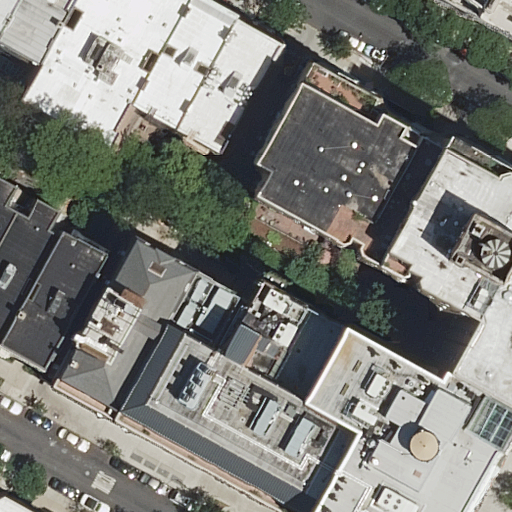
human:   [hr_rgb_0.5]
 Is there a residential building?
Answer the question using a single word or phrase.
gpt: yes

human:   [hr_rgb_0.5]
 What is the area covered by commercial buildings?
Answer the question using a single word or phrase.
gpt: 0m2

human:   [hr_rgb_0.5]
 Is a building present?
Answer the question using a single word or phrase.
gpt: yes

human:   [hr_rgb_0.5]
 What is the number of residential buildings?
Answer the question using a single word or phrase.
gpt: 15

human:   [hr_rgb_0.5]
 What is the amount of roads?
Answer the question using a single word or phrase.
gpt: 3

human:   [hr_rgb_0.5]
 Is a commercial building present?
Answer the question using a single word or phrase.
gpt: no

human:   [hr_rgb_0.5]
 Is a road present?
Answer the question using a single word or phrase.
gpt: yes

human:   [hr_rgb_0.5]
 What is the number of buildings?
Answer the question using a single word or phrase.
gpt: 15

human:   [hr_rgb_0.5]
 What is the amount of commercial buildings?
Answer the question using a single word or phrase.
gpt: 0

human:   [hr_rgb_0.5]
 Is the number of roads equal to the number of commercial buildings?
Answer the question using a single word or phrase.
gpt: no

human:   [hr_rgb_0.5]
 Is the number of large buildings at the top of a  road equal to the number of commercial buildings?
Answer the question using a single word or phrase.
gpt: no

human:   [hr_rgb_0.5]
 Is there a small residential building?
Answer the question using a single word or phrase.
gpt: yes

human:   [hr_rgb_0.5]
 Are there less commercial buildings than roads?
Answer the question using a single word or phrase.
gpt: yes

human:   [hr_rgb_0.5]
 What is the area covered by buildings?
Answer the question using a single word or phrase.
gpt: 3899m2

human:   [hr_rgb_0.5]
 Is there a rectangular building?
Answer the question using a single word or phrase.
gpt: yes

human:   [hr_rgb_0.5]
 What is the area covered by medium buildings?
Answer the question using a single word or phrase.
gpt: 1673m2

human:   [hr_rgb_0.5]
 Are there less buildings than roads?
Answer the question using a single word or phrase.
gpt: no

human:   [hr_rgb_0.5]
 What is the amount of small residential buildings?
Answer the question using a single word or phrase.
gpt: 4

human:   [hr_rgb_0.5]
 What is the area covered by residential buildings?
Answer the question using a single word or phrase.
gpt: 3899m2

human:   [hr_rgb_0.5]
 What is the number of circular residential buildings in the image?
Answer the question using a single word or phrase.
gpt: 0

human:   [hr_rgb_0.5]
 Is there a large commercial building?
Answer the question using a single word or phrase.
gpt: no

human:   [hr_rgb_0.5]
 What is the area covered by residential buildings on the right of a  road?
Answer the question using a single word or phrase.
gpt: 1834m2

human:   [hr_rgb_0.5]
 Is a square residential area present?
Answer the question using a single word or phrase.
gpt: no

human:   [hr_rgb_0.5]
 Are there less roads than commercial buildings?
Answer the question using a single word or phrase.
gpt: no

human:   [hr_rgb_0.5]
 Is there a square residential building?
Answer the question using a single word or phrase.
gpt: no

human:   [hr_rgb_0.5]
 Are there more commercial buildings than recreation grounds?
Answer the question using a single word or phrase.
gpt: no

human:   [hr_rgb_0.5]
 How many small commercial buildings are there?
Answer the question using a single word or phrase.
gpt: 0

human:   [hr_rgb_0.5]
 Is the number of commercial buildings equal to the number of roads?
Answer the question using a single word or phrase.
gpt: no

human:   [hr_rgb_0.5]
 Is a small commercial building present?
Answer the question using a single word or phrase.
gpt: no

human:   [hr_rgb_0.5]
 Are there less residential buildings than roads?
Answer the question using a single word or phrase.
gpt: no

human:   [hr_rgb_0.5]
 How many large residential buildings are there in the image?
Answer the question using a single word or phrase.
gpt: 3

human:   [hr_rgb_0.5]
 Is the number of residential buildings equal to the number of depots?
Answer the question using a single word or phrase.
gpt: no

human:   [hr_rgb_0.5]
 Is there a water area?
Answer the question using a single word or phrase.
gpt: no

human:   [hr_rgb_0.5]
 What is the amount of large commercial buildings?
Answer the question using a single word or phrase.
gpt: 0

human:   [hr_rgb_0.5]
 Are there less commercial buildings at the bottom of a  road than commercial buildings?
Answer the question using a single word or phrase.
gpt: no

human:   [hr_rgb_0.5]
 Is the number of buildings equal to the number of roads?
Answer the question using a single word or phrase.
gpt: no

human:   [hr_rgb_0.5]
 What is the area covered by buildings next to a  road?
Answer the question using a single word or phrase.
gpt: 3899m2

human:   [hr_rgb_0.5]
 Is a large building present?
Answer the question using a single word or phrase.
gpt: yes

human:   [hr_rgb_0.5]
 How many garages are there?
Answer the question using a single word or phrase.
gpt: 0

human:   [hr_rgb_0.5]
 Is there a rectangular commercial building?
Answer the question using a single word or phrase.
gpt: no

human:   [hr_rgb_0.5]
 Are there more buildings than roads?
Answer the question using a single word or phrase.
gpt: yes

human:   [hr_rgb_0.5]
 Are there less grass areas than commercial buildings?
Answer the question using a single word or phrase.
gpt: no

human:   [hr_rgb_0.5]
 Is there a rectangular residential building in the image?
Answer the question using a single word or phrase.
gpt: yes

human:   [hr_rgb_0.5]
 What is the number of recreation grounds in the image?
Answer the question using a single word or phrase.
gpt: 0

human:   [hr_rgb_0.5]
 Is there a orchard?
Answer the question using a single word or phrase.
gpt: no

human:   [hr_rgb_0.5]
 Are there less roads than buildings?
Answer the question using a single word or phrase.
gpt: yes

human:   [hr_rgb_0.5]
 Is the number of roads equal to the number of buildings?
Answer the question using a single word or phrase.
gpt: no

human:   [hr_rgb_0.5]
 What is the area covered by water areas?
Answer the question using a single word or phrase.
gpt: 0m2

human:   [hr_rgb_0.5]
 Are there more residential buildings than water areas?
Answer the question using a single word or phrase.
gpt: yes

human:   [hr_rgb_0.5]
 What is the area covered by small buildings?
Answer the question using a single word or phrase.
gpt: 112m2

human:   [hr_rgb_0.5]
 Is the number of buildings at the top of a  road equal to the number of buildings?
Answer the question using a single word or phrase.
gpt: no

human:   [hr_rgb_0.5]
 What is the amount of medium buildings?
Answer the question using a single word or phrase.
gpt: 8

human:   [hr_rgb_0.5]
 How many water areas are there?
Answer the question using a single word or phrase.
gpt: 0

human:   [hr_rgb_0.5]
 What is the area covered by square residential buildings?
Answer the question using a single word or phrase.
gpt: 0m2

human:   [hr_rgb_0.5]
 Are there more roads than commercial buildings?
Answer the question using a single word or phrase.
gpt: yes

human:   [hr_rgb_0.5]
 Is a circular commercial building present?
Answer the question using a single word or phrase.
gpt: no

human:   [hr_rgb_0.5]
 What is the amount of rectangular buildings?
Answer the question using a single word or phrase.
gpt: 13

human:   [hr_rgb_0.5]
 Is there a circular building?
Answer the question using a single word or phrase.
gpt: no

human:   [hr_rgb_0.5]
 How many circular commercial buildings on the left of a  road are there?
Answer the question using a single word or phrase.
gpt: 0

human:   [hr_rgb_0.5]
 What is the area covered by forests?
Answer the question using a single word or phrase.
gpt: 0m2

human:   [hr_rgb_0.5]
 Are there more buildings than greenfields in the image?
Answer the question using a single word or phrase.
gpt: yes

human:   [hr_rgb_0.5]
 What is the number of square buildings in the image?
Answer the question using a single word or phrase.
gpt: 0

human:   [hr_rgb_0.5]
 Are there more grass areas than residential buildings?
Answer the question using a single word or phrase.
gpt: no

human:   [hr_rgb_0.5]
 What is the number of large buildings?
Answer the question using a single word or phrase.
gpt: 3